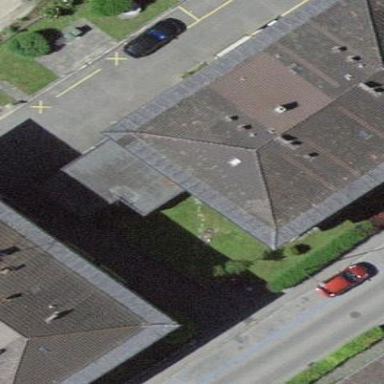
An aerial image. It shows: Group of garages.